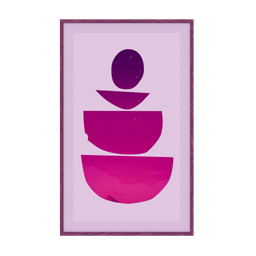
Label: decoration